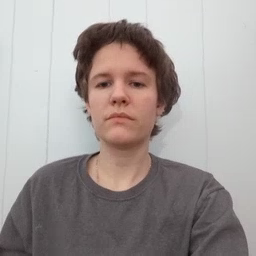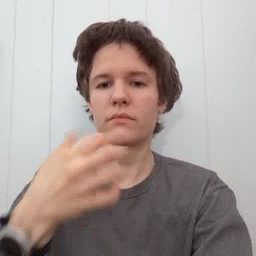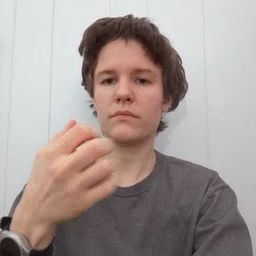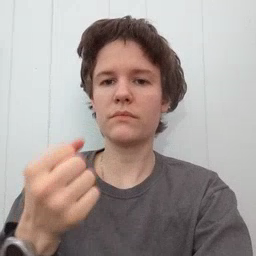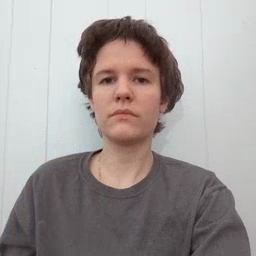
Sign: milk